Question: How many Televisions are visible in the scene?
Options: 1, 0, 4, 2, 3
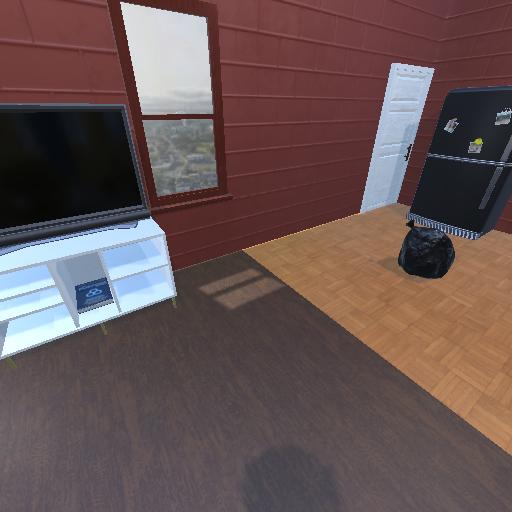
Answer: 1